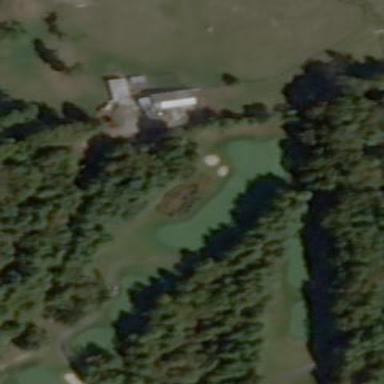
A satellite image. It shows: Grassy area designated as golf fairway.